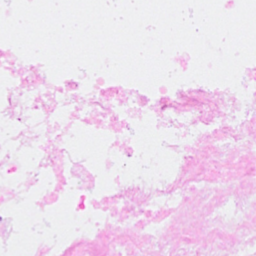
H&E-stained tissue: Breast